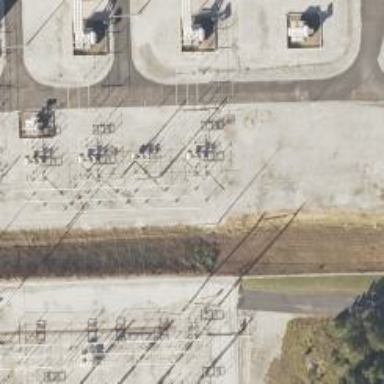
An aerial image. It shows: Switch for power supply.